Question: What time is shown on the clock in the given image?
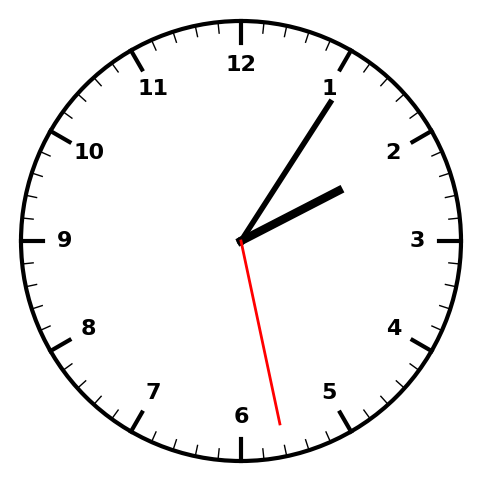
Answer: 02:05:28